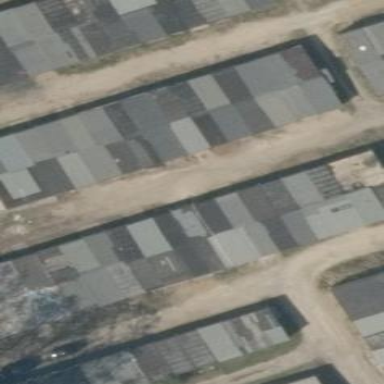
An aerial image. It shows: Group of garages.